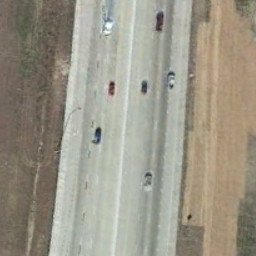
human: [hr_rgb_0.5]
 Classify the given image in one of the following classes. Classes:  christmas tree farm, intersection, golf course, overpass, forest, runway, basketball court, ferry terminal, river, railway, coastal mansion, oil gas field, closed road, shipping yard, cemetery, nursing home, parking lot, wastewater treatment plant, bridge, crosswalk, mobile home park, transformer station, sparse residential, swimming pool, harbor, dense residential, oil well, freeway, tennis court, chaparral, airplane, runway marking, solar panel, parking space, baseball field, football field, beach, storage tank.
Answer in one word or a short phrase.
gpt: freeway